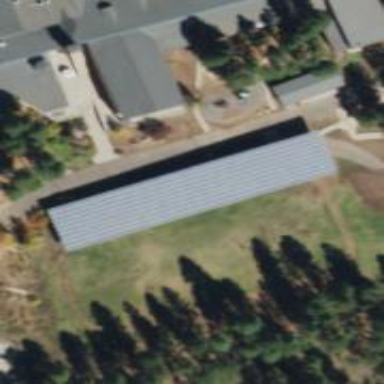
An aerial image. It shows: Service building with solar photovoltaic panel generator. The generator is solar panel.